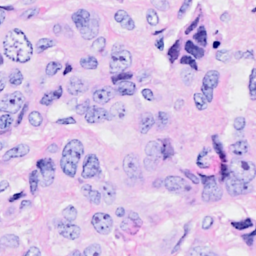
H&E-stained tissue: Breast